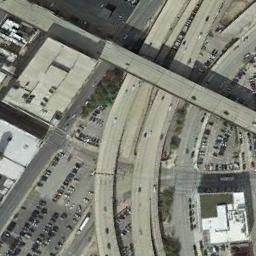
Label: overpass